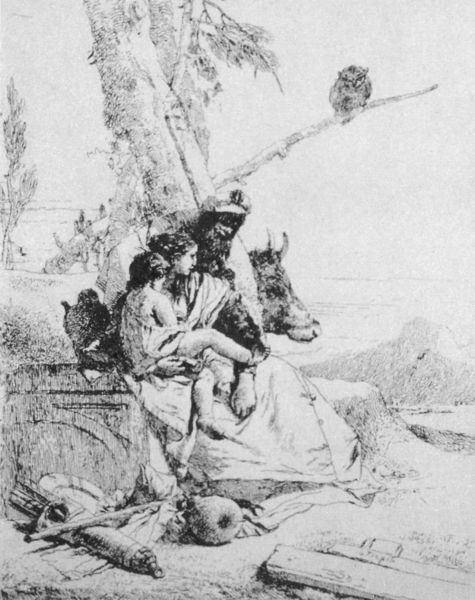
Titel: Der orientalische Bauer und seine Familie (Scherzi)
Künstler: Giambattista Tiepolo
Schlagwörter: baum, berg, mann, weiß, bäume, mädchen, sitzen, frau, schwarz, zeichnung, mütze, tragen, vollbart, ast, stamm, familie, kind, paar, esel, kinder, kürbis, ruhen, kuh, rind, bretter, birne, brett, radierung, allegorie, kiefer, zeus, hörner, eule, ochse, stier, köcher, rasten, symbole, bärtiger, uhu, gehörnt, slizze, leda, kauz